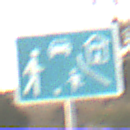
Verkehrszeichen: BeginnVerkehrsberuhigterBereich
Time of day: SunriseSunset
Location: Outdoor (RoadRail)
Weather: PartlyCloudy
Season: NotSpecified
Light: Natural